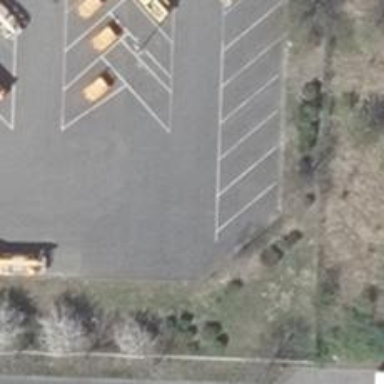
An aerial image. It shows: Asphalt driveway for service vehicles.